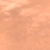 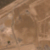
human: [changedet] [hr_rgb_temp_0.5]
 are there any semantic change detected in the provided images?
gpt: Some roads and constructions were created in the desert.